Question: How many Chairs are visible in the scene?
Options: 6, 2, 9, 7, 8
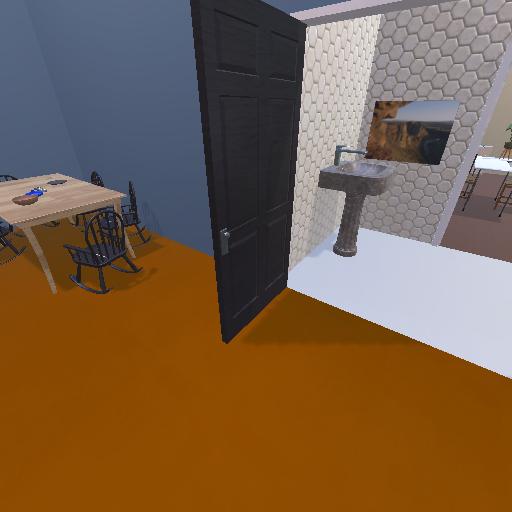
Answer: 6